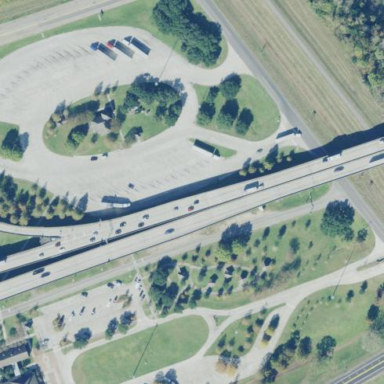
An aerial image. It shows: Rest area along the road.